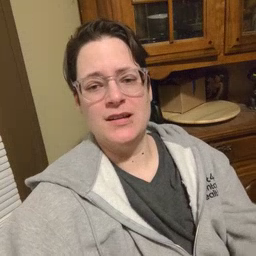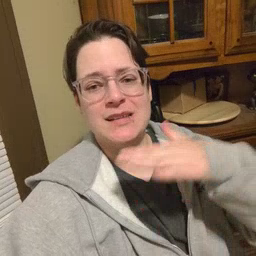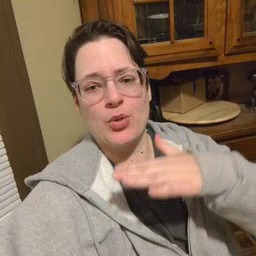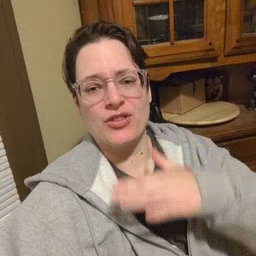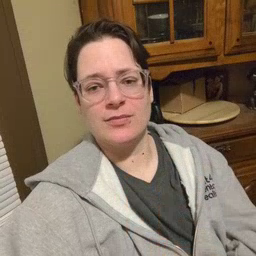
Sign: table